Interaction volume radius: 5 \u00c5
Interaction volume height: 25 \u00c5
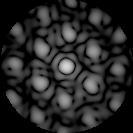
Disorder parameter: 0.3862